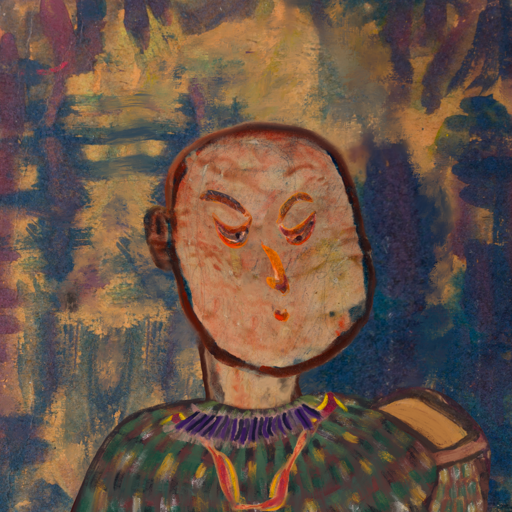
Background: InTheSun, Head And Neck Side: Orphan, Face Side: Hypocrite, Bust: After_Raid, Hair Side: Blank, Head Accessory: Blank, Second Necklace: Gypsy_Mother_1, Necklace: HillGirl, Baby: Blank